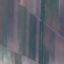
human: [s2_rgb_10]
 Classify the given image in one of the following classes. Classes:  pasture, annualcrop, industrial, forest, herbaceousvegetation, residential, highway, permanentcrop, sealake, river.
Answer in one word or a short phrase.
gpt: AnnualCrop